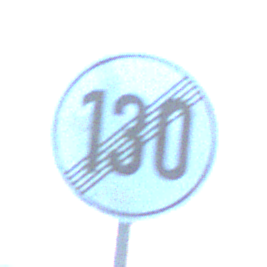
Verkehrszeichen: EndeGeschwindigkeit130
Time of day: SunriseSunset
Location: Outdoor (Nature)
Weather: PartlyCloudy
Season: NotSpecified
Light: Natural